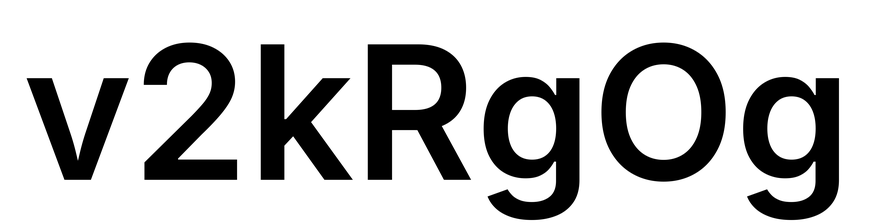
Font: Inter_SemiBold